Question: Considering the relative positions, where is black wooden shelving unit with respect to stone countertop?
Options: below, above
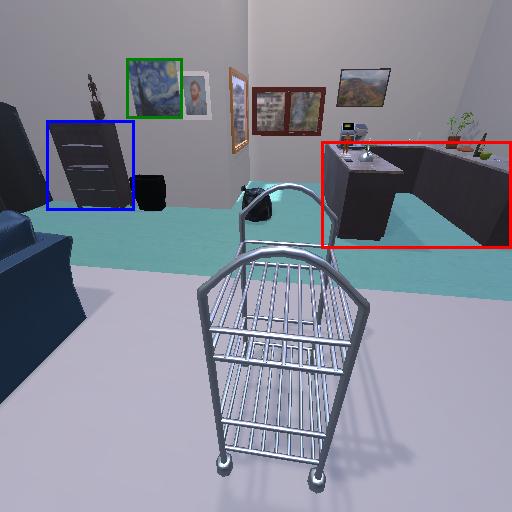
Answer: below